一年级 · 组合数学

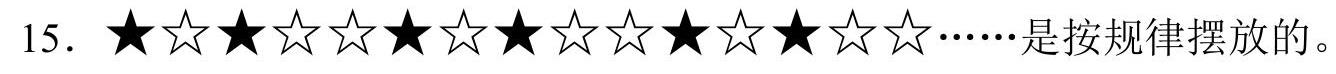
答案: 对
解析: ：分析：（1）由点 $\mathrm{A}$ 在抛物线上, 将 $\mathrm{A}$ 点坐标代入, 求出参数 $\mathrm{P}$, 求解即可 (2) 由于 $F(8,0)$ 是 $\triangle A B C$ 的重心, 则重心与焦点重合, 由重心坐标公式可求 $M$ 是 $B C$ 的中点。

(3) 由于线段 $\mathrm{BC}$ 的中点 $\mathrm{M}$ 不在 $x$ 轴上, 所以 $\mathrm{BC}$ 所在的直线不垂直于 $x$ 轴. 设 $\mathrm{BC}$ 所在直线的方程为: $y+4=k(x-11)(k \neq 0)$, 解出 $k$ 即可。